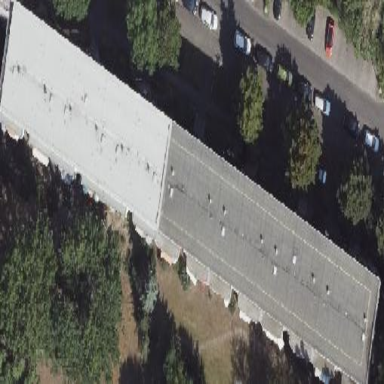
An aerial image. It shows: Apartment building with flat roof.